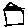
Label: house